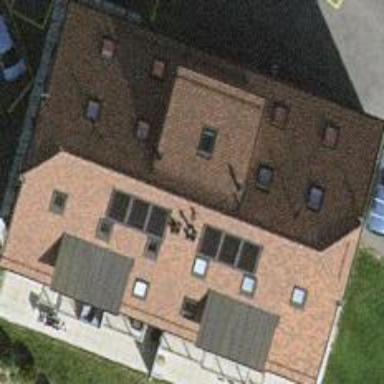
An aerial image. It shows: Residential building.